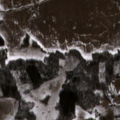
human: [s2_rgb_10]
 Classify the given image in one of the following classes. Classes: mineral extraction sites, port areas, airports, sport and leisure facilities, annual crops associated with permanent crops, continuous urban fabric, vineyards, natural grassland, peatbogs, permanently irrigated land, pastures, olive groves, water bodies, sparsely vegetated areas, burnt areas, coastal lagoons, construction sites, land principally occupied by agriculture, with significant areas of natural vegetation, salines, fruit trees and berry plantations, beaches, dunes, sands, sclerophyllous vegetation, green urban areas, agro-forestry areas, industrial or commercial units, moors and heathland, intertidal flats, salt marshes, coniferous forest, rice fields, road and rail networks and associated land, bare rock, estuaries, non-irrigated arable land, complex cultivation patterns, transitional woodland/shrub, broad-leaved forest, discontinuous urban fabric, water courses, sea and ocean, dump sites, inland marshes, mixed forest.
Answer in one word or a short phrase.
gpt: non-irrigated arable land, pastures, complex cultivation patterns, land principally occupied by agriculture, with significant areas of natural vegetation, broad-leaved forest, mixed forest